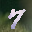
Label: 7